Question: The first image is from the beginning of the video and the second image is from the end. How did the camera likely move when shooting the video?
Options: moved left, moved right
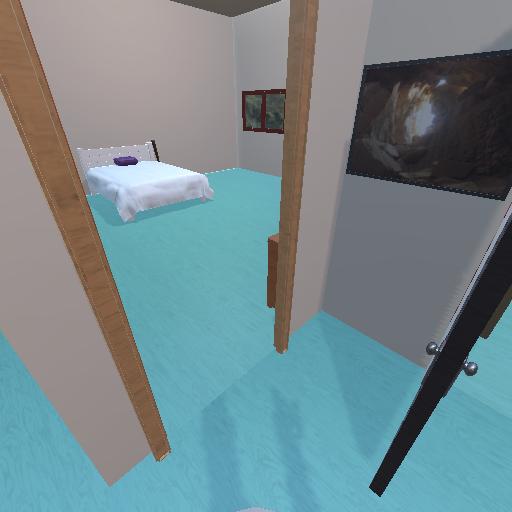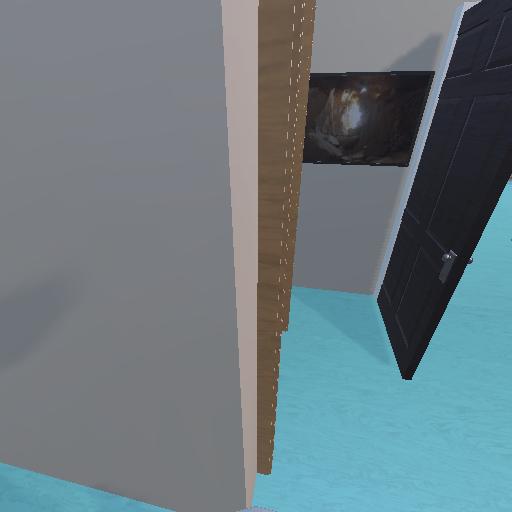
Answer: moved left